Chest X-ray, PA view. Patient: 60 years old, sex M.
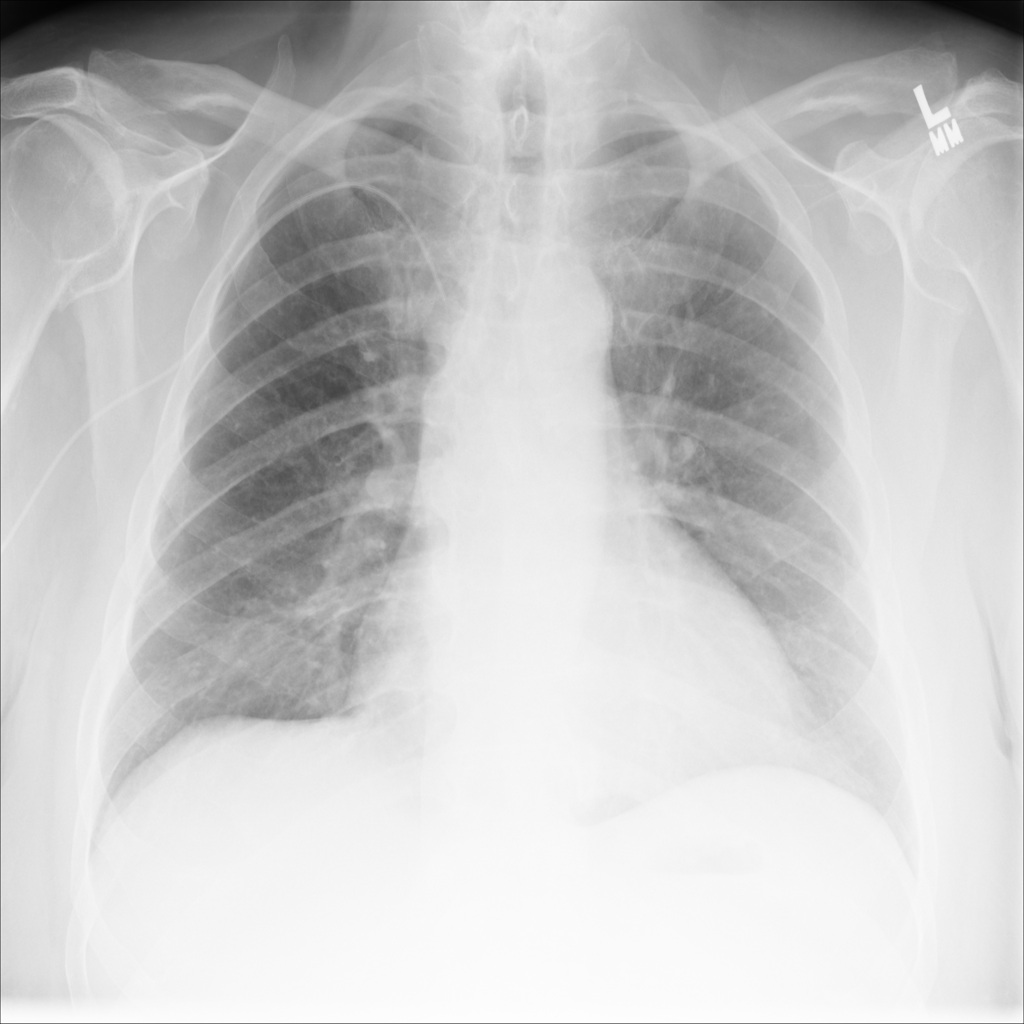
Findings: No Finding